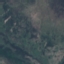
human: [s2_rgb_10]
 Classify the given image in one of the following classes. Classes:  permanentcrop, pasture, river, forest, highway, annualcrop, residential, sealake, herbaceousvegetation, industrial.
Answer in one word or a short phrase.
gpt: HerbaceousVegetation